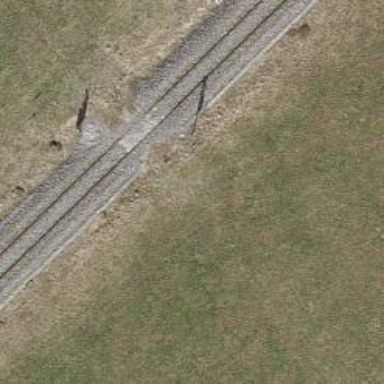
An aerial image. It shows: Track with grade 5 tracktype.